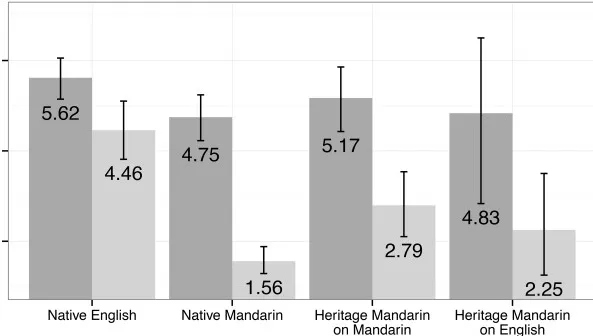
Results from each of the four experiments from Scontras et al. .
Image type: pathology (masson_trichrome)